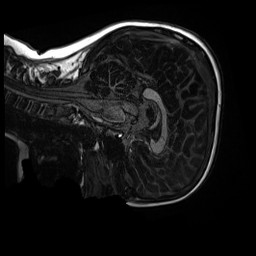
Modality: MP2RAGE
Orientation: sagittal
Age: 9
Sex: male
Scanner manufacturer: siemens
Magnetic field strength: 3 T
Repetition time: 4 s
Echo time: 0.00303 s